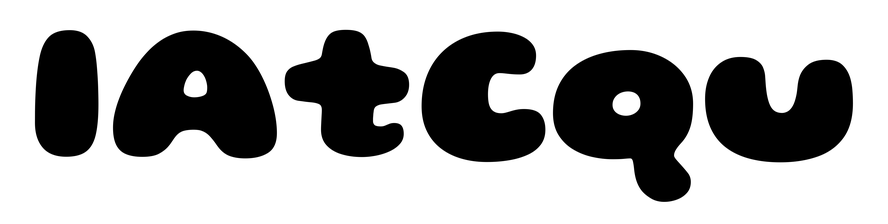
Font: Gluten_Black